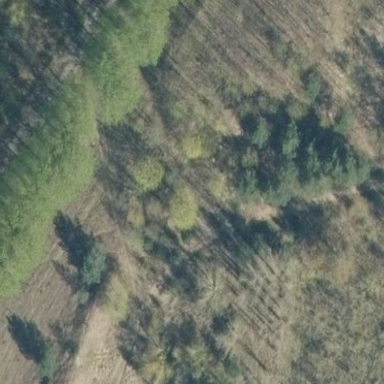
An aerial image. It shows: Beautiful woodland area.